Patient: sex M, age 46
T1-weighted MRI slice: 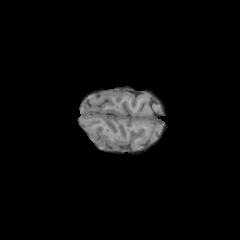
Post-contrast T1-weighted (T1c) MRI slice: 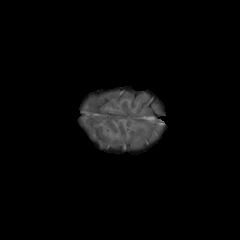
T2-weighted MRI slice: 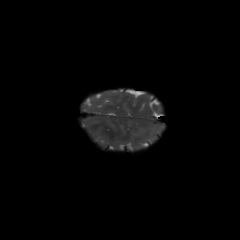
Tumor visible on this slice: yes
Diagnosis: Glioblastoma, IDH-wildtype
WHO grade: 4